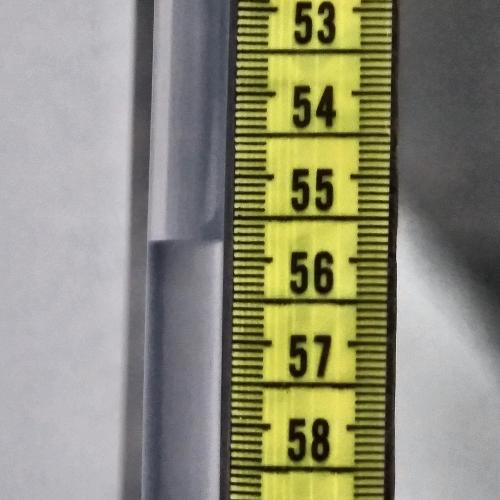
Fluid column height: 55.8 cm